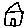
Label: house